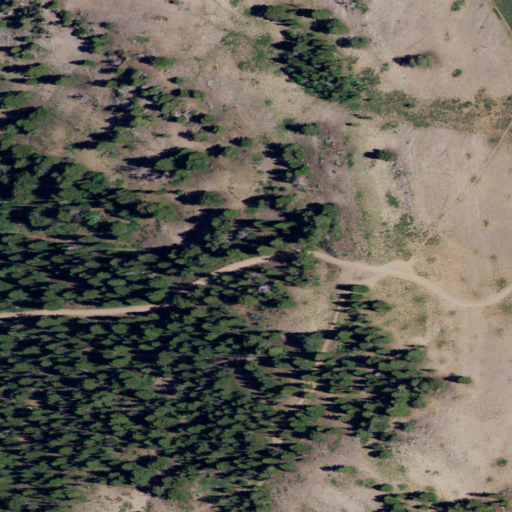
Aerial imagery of gap in Idaho named Danish Pass containing shrub, evergreen forest, open development, mixed forest, and medium intensity development